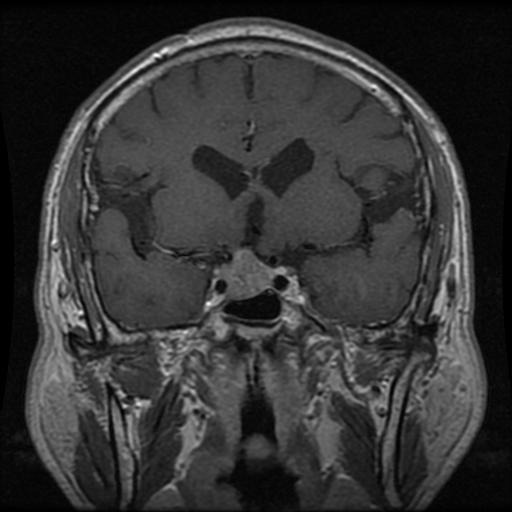
Label: pituitary